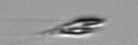
Label: Chrysochromulina_lanceolata